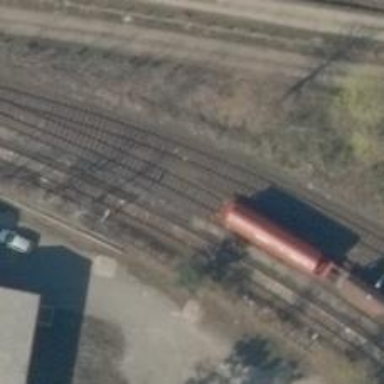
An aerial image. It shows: Rail spur service.